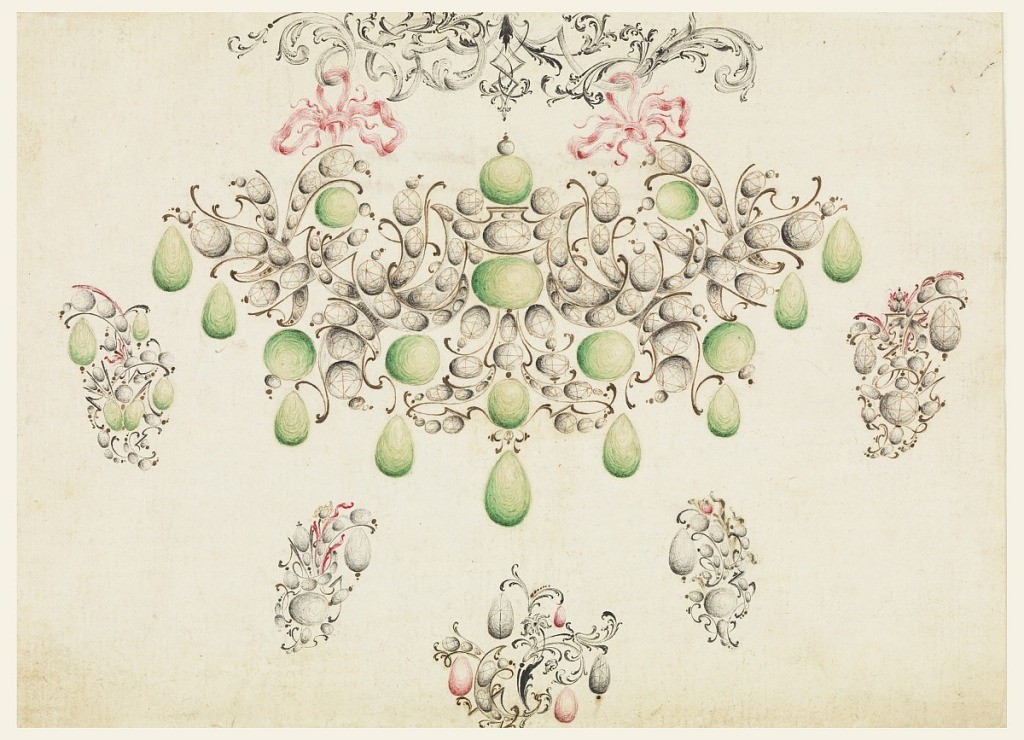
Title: Design for Six Brooches
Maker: Girolamo Venturi
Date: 1739
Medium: Black crayon, pen and dark ink, brush and watercolor, gold on paper
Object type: Drawing
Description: Above, in center a large brooch, consisting of two parts connected by two enameled knots; above, with alternative suggestions, a rinceau of volutes and stems with leaves; below, in center, a pedestal with a large green and small white diamond above, bands and volutes composed of white diamonds and golden curves on the side. Intermixed are seven round diamonds and large green oval ones. Nine green drops. Below are five brooches of the "bunch type," the first with three green drops, the second and fourth with a white drop, the third with three red and two white drops, and the fifth with two white drops.